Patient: sex F, age 39
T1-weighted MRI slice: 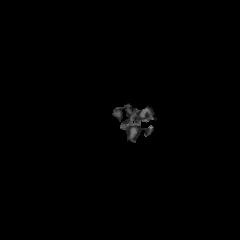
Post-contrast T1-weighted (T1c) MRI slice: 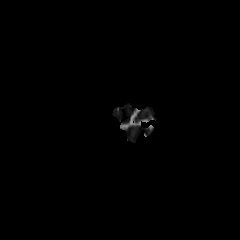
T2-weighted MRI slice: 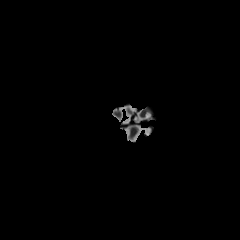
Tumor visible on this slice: no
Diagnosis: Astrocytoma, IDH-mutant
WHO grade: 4